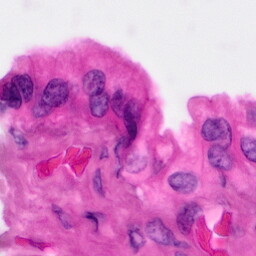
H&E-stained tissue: Pancreatic